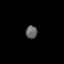
Tissue: skin
Cell type: T cells
Senescence score: 0.1646
Nuclear area (px): 146
Mean DAPI intensity: 100.623